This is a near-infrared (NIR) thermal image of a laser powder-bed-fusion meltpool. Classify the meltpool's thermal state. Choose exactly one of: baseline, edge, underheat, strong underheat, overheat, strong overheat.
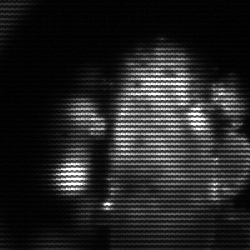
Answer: strong underheat